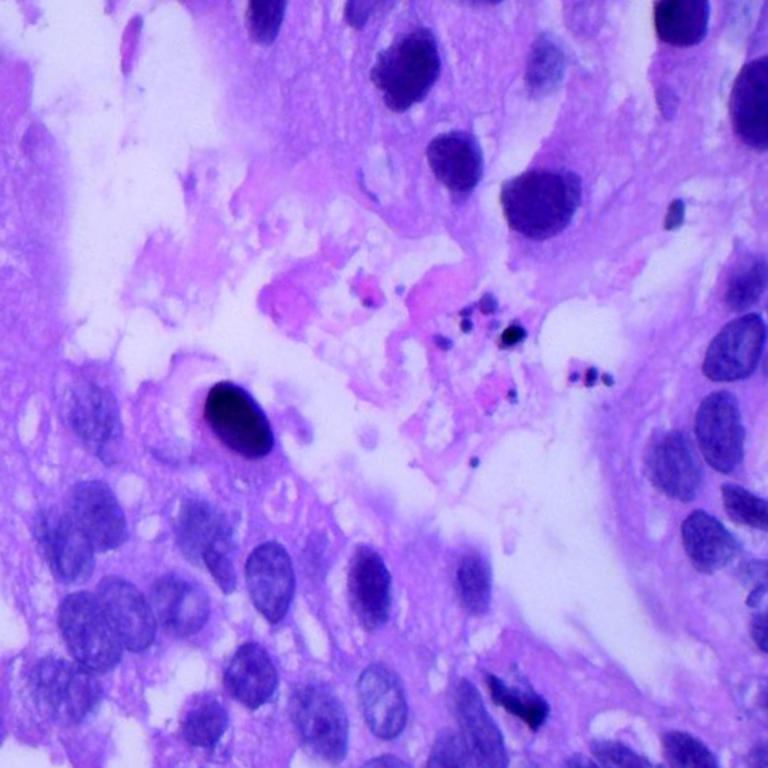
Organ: lung
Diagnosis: adenocarcinomas